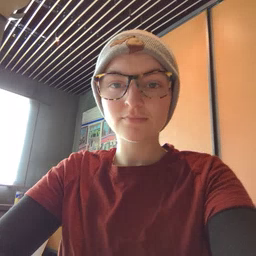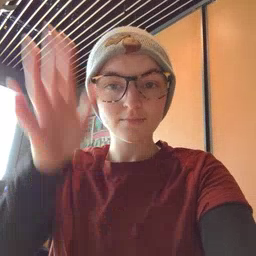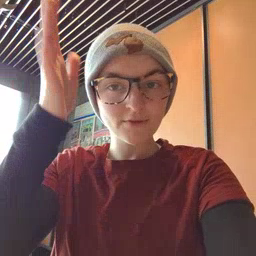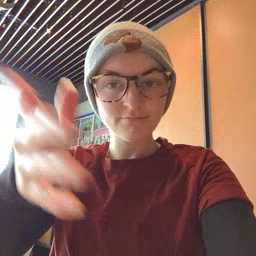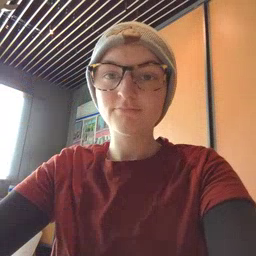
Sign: grandpa